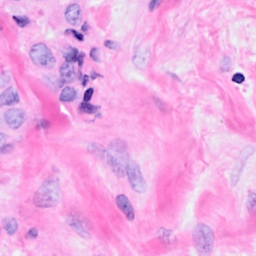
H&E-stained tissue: Breast